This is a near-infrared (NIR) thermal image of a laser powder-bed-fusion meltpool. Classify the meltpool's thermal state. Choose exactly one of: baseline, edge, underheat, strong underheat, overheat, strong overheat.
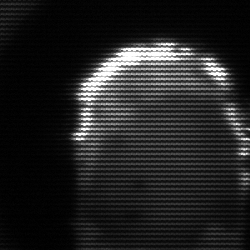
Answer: baseline